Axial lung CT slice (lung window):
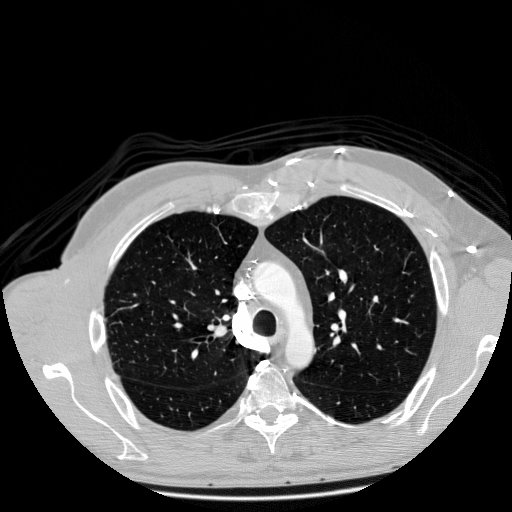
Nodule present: no